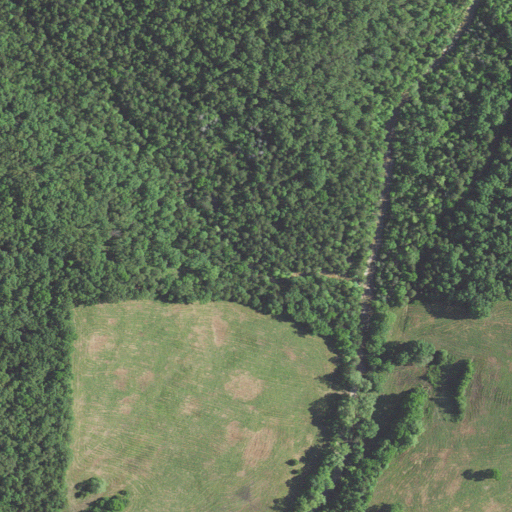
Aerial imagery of valley in Missouri named Short Hollow containing deciduous forest, pasture, evergreen forest, mixed forest, grassland, and shrub